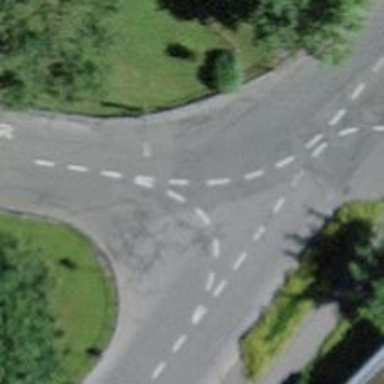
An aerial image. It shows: Residential road with asphalt surface. There is lane on the right side designated for sidewalk.